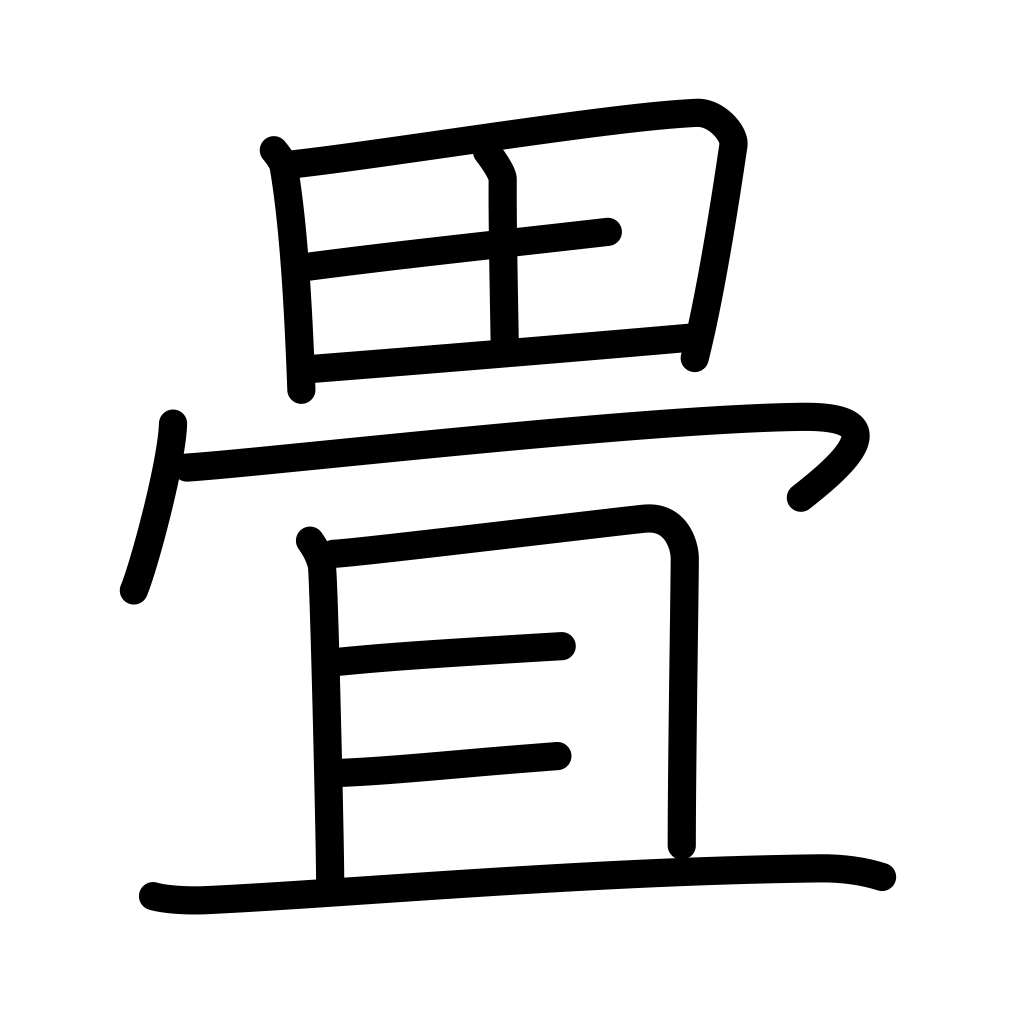
Meaning: tatami mat, counter for tatami mats, fold, shut up, do away with